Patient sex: M
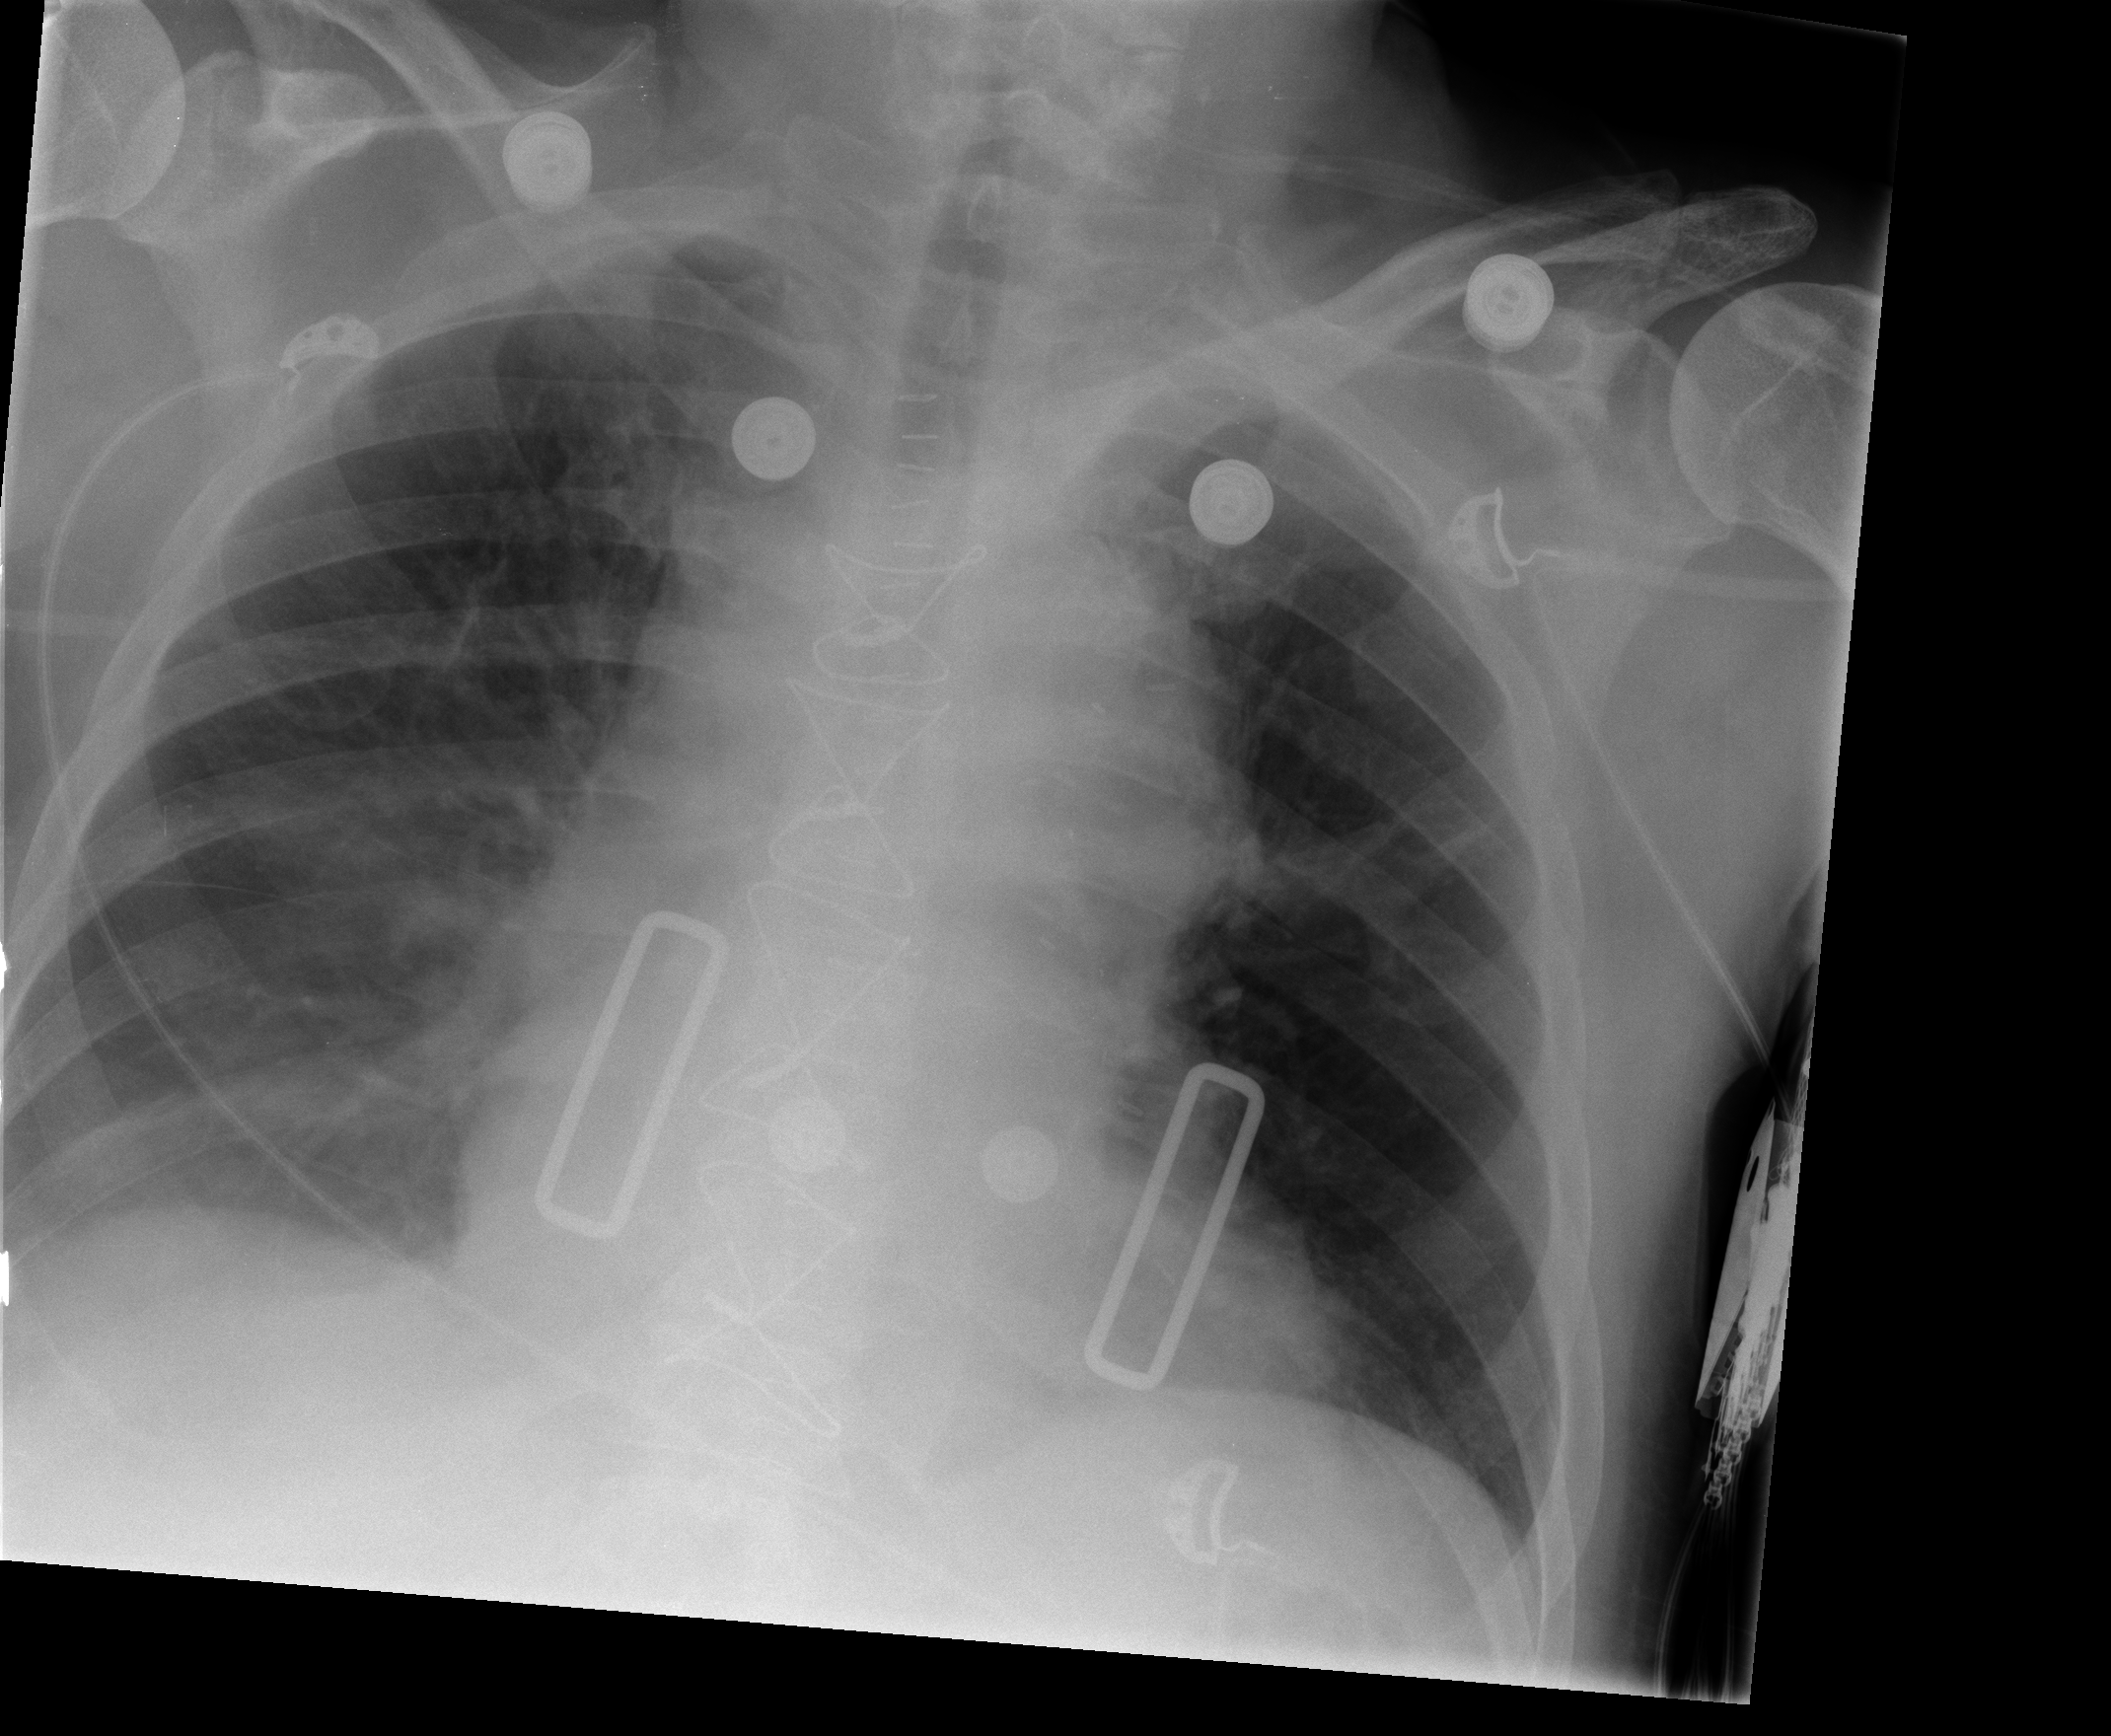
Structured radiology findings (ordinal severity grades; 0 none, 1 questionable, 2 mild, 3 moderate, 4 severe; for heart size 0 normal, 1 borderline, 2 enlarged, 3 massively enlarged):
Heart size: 0
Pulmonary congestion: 0
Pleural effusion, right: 2
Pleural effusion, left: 0
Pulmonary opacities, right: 0
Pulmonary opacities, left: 0
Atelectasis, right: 2
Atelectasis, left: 0